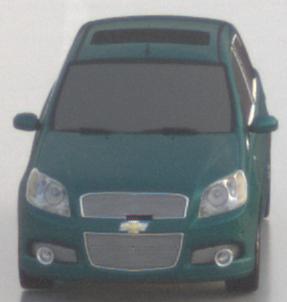
Make: Chevrolet
Model: Aveo 1.2
Detailed model: Aveo
Model produced from: 2008/06
Model produced until: 2011/01
Doors: 3
Color: blue
Road condition: wet road
Daytime: sunrise or sunset
Contrast: low contrast